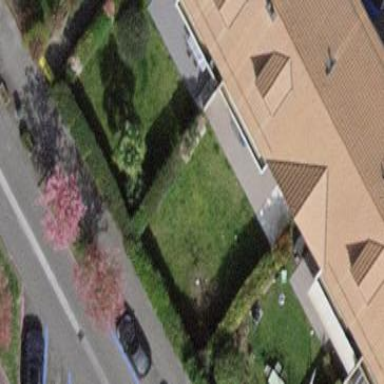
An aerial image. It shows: Garden enclosed by fence.